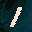
Label: 1